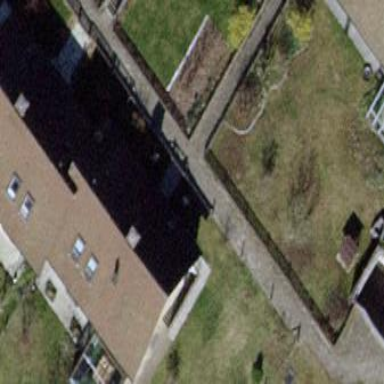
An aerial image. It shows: Semidetached house with gabled roof.